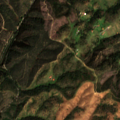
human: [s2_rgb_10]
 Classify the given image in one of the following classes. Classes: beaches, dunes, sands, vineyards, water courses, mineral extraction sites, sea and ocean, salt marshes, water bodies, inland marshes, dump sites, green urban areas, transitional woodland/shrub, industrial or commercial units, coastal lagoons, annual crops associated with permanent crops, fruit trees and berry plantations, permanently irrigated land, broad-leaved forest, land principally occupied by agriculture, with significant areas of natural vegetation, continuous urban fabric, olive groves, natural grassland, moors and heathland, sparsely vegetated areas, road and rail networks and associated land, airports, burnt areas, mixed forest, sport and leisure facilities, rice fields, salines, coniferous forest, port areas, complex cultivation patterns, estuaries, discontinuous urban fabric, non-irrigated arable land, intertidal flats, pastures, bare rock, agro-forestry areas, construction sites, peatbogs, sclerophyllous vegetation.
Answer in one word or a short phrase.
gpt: land principally occupied by agriculture, with significant areas of natural vegetation, broad-leaved forest, sclerophyllous vegetation, transitional woodland/shrub